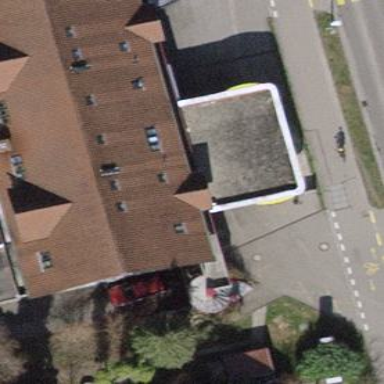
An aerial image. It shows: Fuel station located under roof.